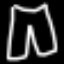
Label: pants